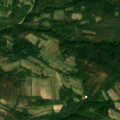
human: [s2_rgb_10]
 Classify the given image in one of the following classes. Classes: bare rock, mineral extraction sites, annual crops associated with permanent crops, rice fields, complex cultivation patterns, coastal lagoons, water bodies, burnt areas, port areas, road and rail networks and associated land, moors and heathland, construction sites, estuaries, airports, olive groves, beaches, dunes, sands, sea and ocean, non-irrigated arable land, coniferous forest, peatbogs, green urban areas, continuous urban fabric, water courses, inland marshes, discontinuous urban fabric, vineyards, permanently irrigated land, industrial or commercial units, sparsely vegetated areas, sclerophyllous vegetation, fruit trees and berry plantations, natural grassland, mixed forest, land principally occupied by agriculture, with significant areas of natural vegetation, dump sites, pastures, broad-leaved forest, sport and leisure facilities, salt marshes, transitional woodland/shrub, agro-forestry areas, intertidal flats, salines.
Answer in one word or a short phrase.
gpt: complex cultivation patterns, land principally occupied by agriculture, with significant areas of natural vegetation, broad-leaved forest, transitional woodland/shrub